Field crop: maize
Growth stage: 2
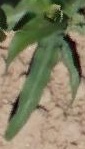
Species: maize